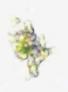
Label: Detritus